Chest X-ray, PA view. Patient: 59 years old, sex M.
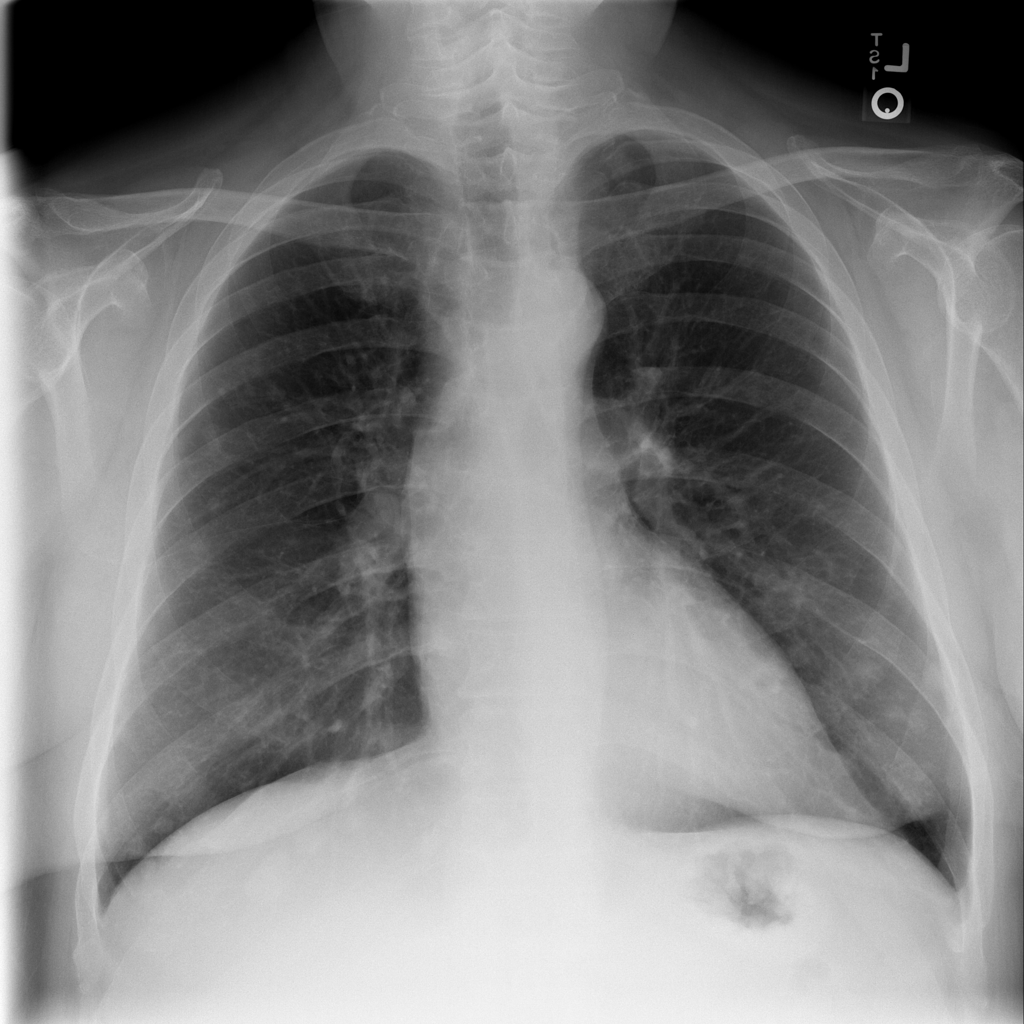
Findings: Nodule